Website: crate-barrel
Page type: newsletter-management
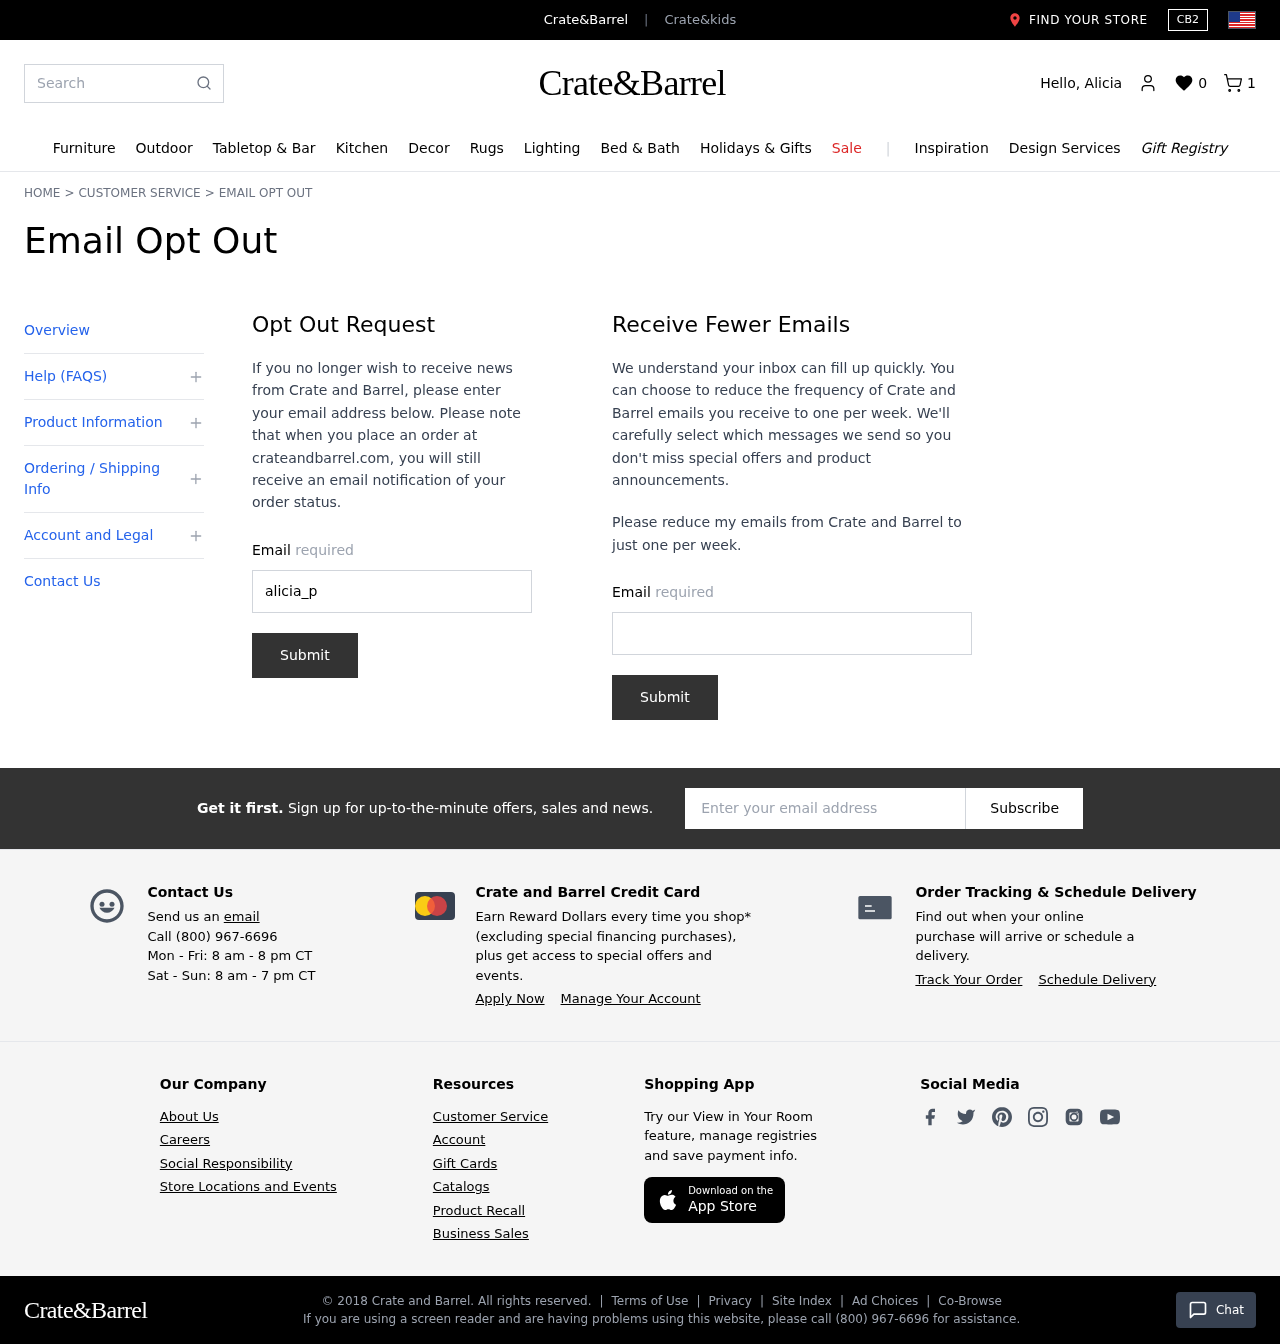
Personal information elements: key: PII_EMAIL
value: alicia_phillips@gmail.com
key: PII_EMAIL2
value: alicia_phillips@gmail.com
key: PII_EMAIL3
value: alicia_phillips@gmail.com
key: PII_FIRSTNAME
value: Alicia
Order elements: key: ORDER_NUM_ITEMS
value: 1
Search elements: key: HEADER_SEARCH
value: Search
Other elements: key: WISHLIST_COUNT
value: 0